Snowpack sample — Snodgrass Mountain, Crested Butte, Colorado (2/4/25, 12:06 PM MST)
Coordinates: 38.923, -106.968
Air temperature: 35 °F
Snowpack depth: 80 cm
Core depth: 10 cm
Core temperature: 32 °F
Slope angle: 14°, slope face: 78°
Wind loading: low
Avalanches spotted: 0
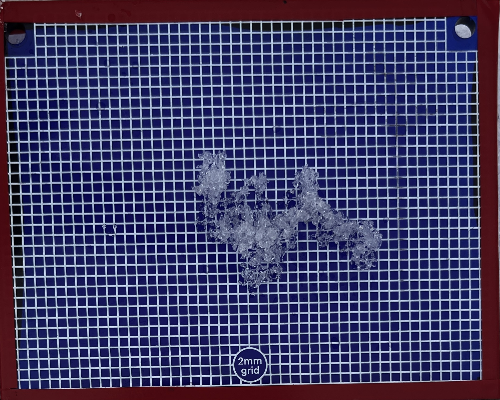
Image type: profile
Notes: No avalanches nearby, unusually warm weather for the last month reported by residents, Collected 25 yards from treeline